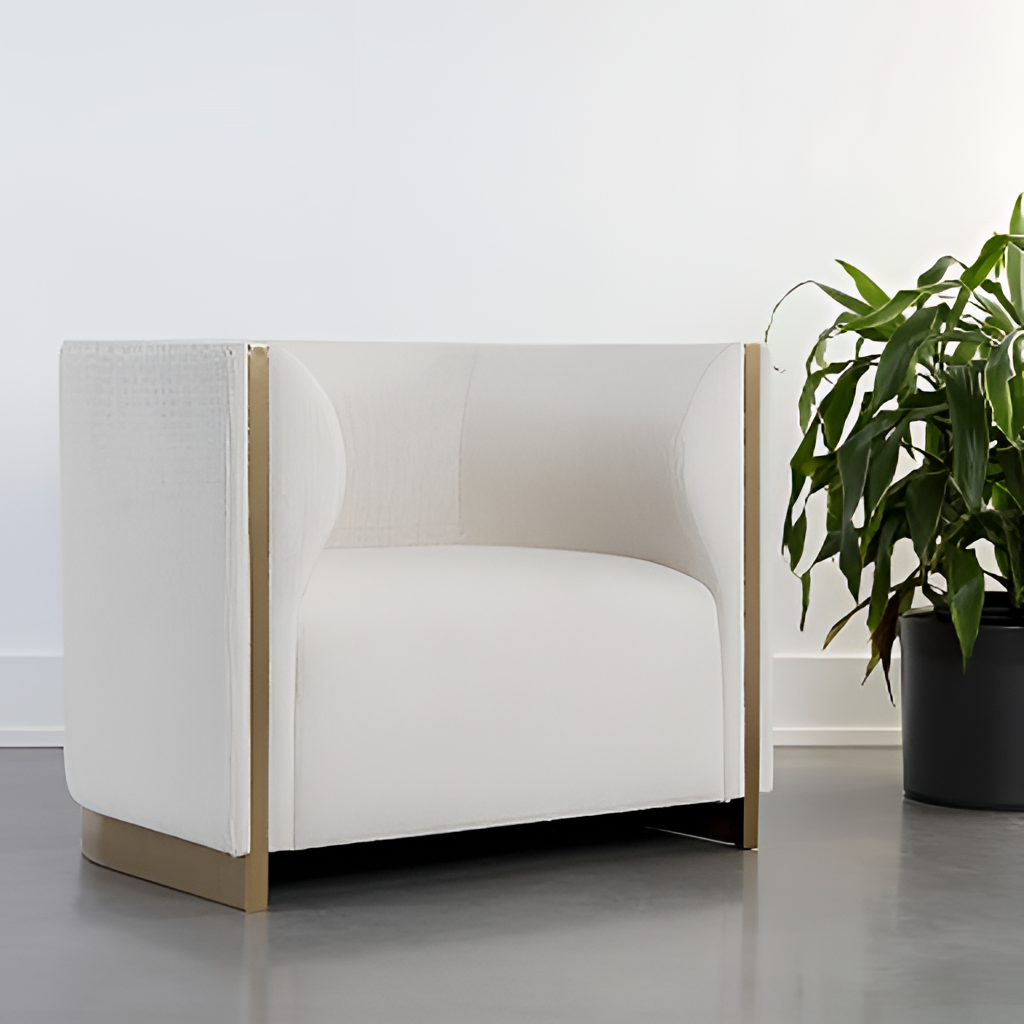
white fabric chair, living room, concrete flooring, with smooth pattern, contemporary, white paint wallpaper, with solid pattern